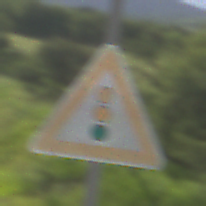
Verkehrszeichen: Lichtzeichenanlage
Umgebung: Outdoor, RoadRail
Tageszeit: MorningAfternoon
Wetter: PartlyCloudy
Licht: Natural
Jahreszeit: NotSpecified
Kontrast: HighContrast